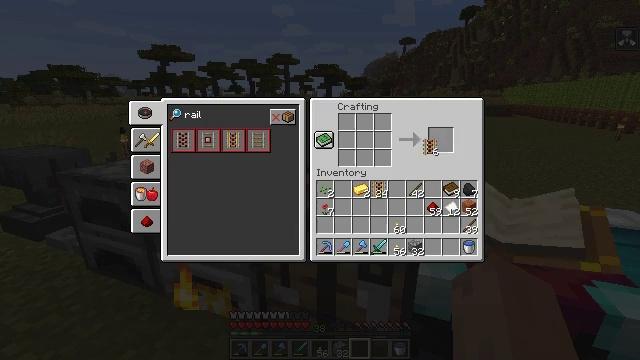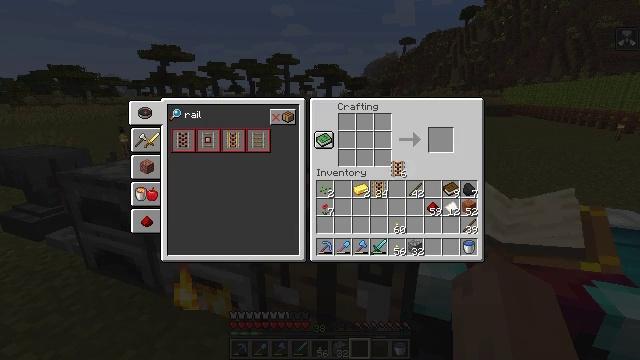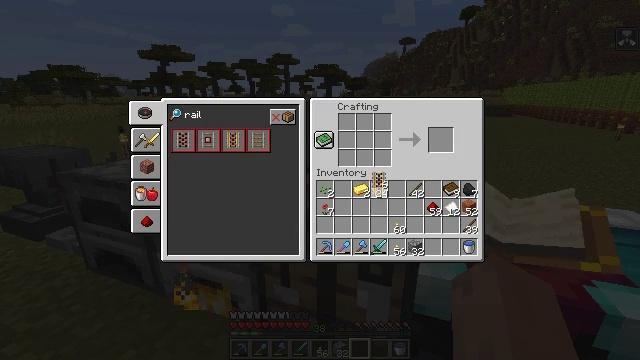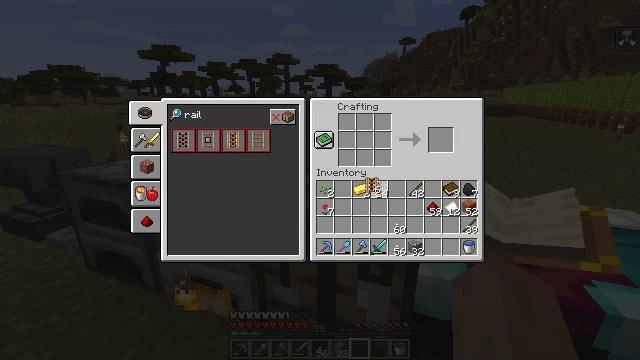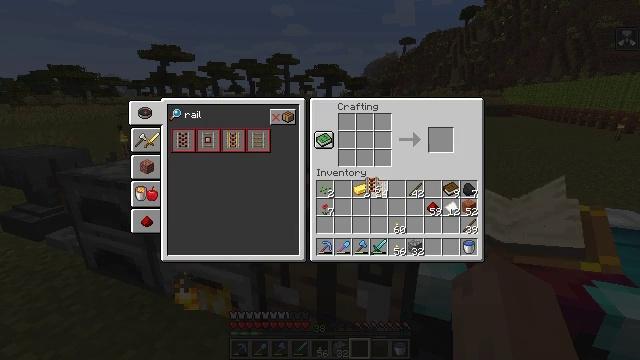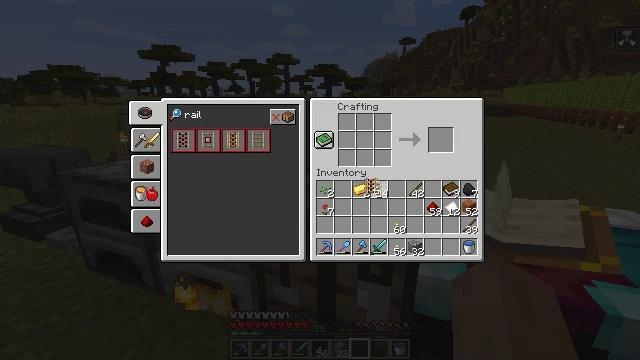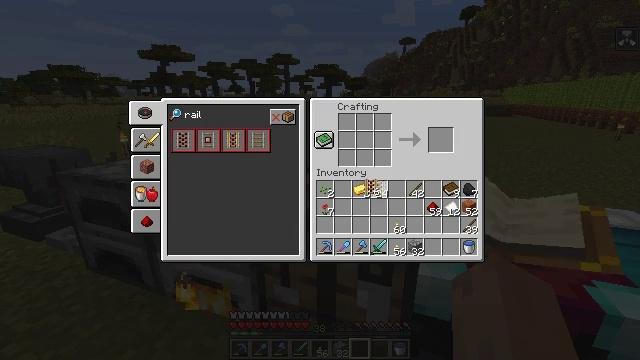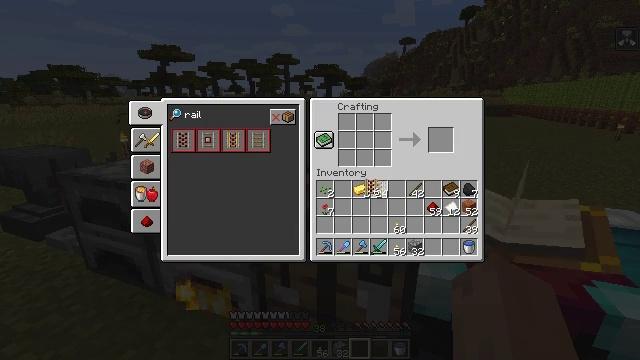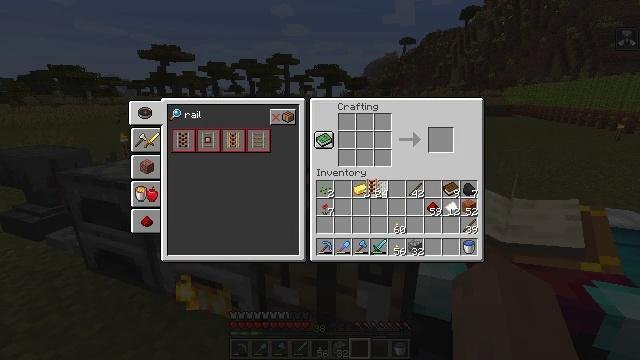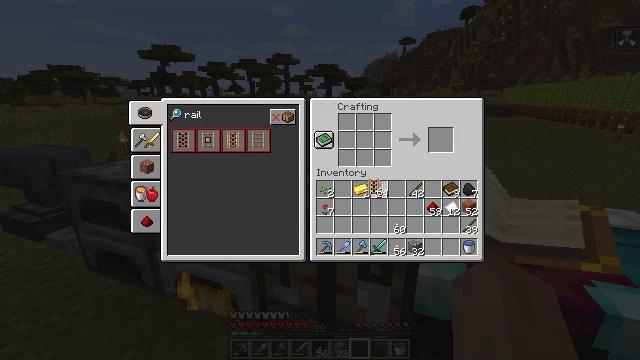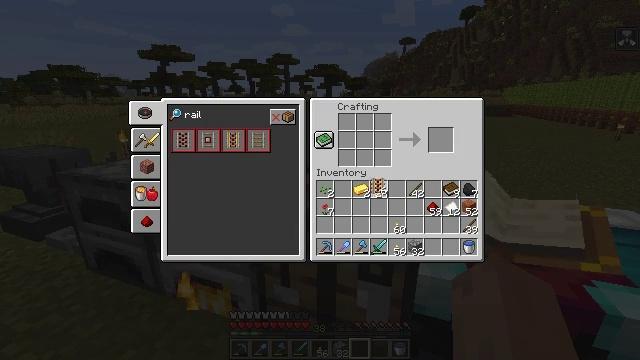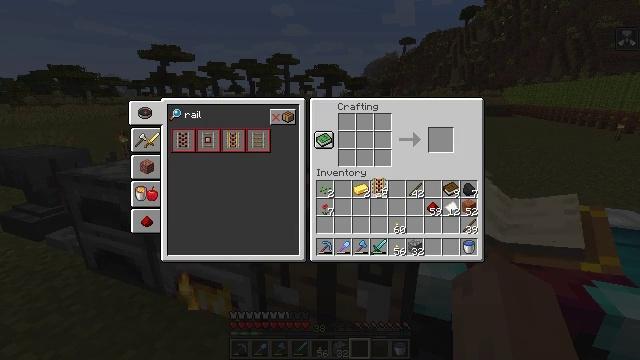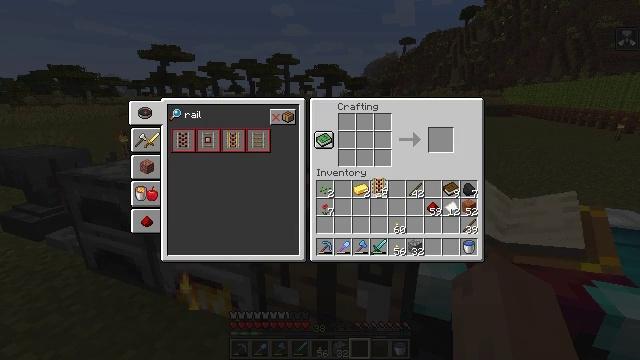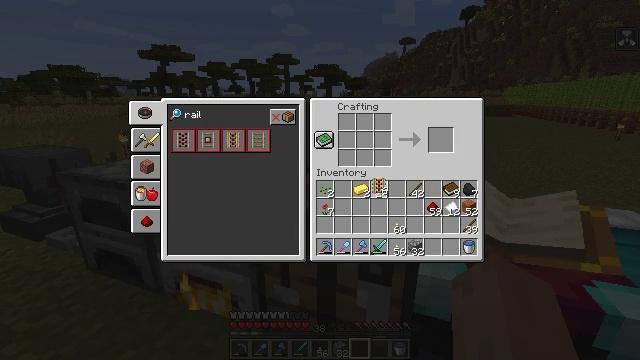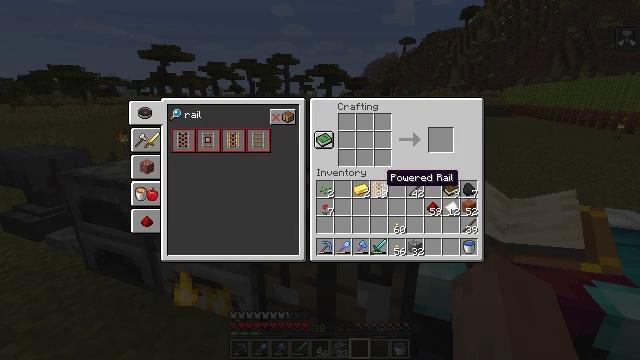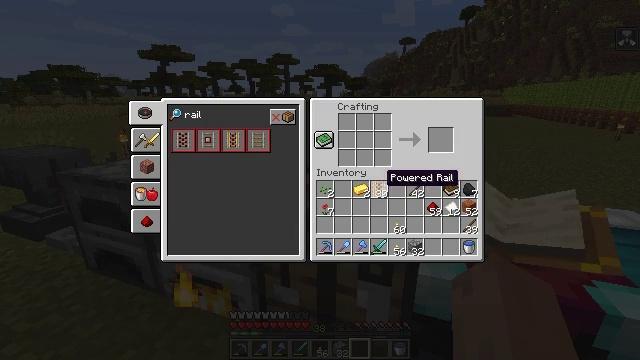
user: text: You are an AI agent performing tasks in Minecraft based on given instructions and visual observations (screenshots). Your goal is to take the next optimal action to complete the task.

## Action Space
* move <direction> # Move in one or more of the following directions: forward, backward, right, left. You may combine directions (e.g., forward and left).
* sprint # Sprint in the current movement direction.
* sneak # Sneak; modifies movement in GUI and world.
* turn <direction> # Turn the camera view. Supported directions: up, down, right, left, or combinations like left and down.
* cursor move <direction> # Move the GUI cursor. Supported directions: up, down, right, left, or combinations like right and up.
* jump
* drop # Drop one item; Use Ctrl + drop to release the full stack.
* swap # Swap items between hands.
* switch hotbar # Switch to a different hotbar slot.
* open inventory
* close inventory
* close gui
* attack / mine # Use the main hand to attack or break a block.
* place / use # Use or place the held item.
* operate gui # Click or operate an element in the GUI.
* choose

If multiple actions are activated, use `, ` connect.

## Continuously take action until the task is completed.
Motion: motion action
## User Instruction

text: Drop wheat seeds.
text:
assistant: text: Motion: cursor move left and down, open gui
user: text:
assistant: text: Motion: cursor move left and down
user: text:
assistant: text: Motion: no_op
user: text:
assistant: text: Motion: no_op
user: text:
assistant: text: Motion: no_op
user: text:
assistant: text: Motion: no_op
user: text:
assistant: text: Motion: no_op
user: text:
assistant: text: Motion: no_op
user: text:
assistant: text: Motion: no_op
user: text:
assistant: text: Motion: no_op
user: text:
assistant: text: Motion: operate gui
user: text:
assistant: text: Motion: operate gui
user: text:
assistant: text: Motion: operate gui
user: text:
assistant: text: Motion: no_op
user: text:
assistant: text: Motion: no_op
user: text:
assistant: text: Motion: cursor move left and up
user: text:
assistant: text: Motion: cursor move left and up
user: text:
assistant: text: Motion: cursor move left and up
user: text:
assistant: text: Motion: cursor move left
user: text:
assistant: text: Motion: no_op
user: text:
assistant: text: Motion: no_op
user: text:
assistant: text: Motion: no_op
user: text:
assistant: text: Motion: operate gui
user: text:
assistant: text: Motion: operate gui
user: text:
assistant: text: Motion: operate gui
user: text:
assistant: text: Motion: no_op
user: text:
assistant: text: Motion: no_op
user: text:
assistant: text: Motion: cursor move right
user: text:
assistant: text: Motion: cursor move right
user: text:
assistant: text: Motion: cursor move right